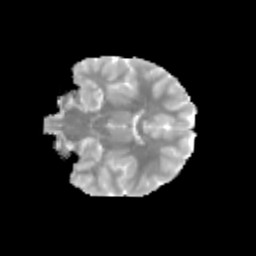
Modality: MD
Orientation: coronal
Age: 10
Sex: female
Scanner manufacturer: siemens
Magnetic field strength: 3 T
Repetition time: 3.8 s
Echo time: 0.07 s